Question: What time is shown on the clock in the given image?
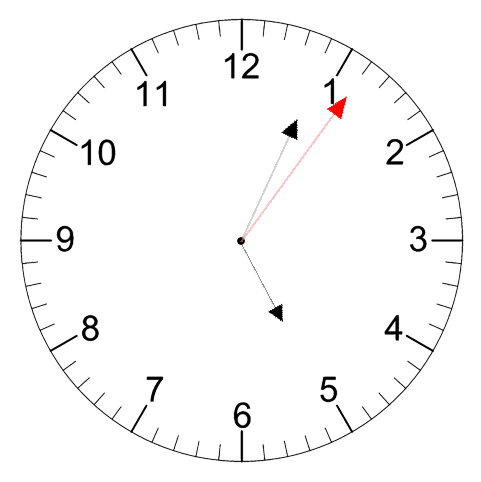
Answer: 05:04:06